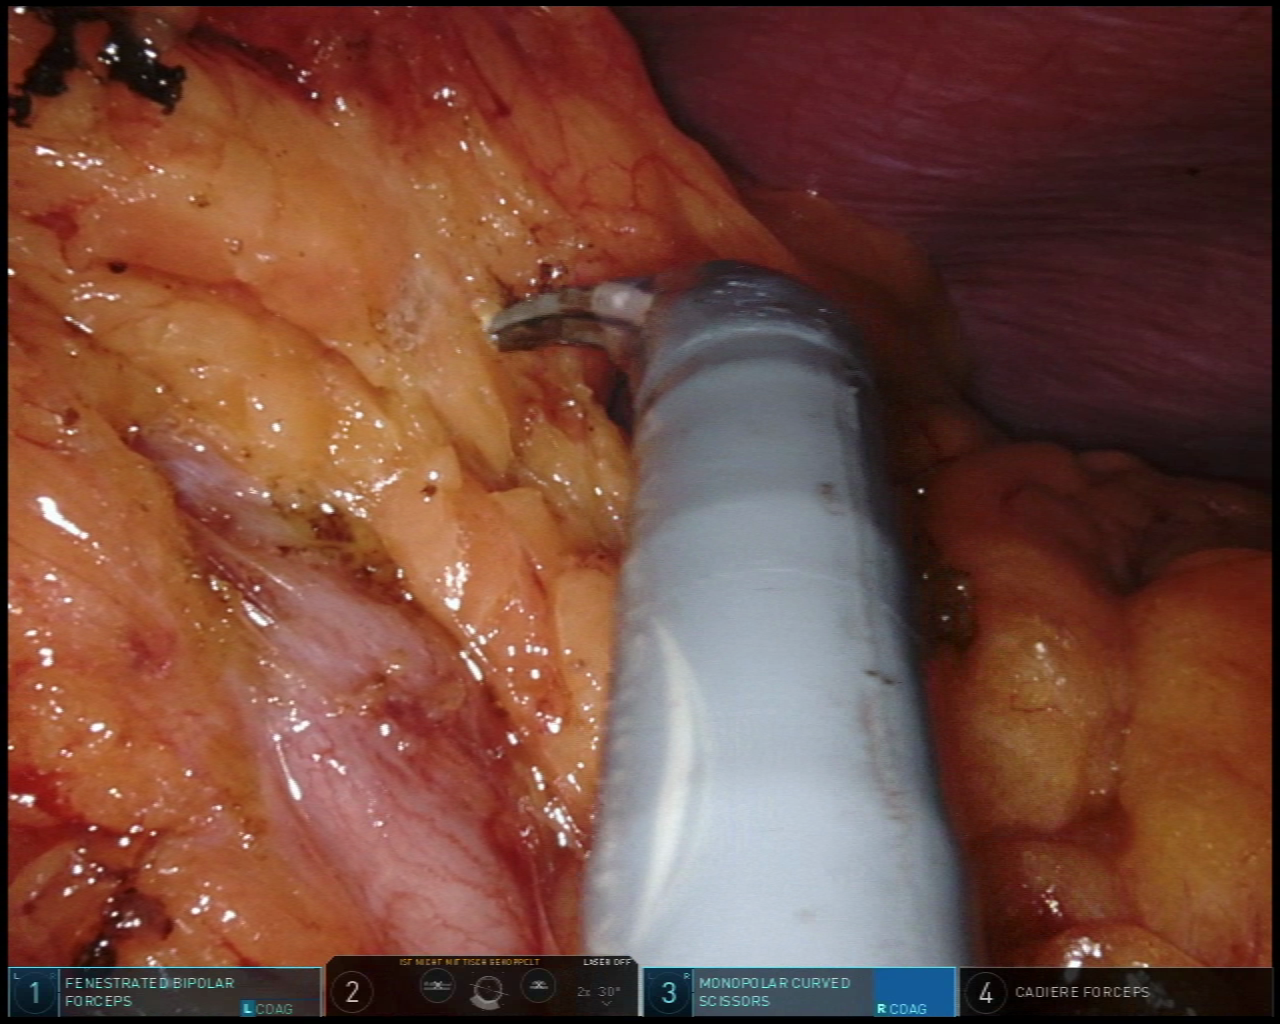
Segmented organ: stomach
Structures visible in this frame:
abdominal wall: yes
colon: no
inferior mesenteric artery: no
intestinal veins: no
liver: no
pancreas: no
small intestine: no
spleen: no
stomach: yes
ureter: no
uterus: no
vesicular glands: no